Field crop: maize
Growth stage: 2
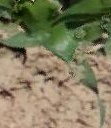
Species: maize